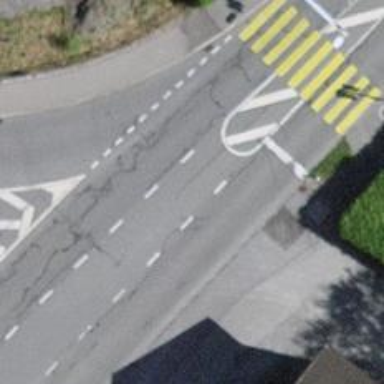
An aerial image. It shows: Asphalt road classified as primary highway.